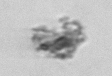
Label: detritus